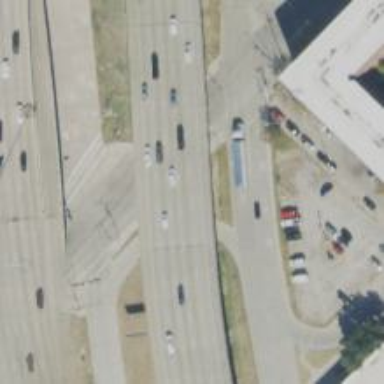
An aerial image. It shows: Primary highway with separate sidewalk.